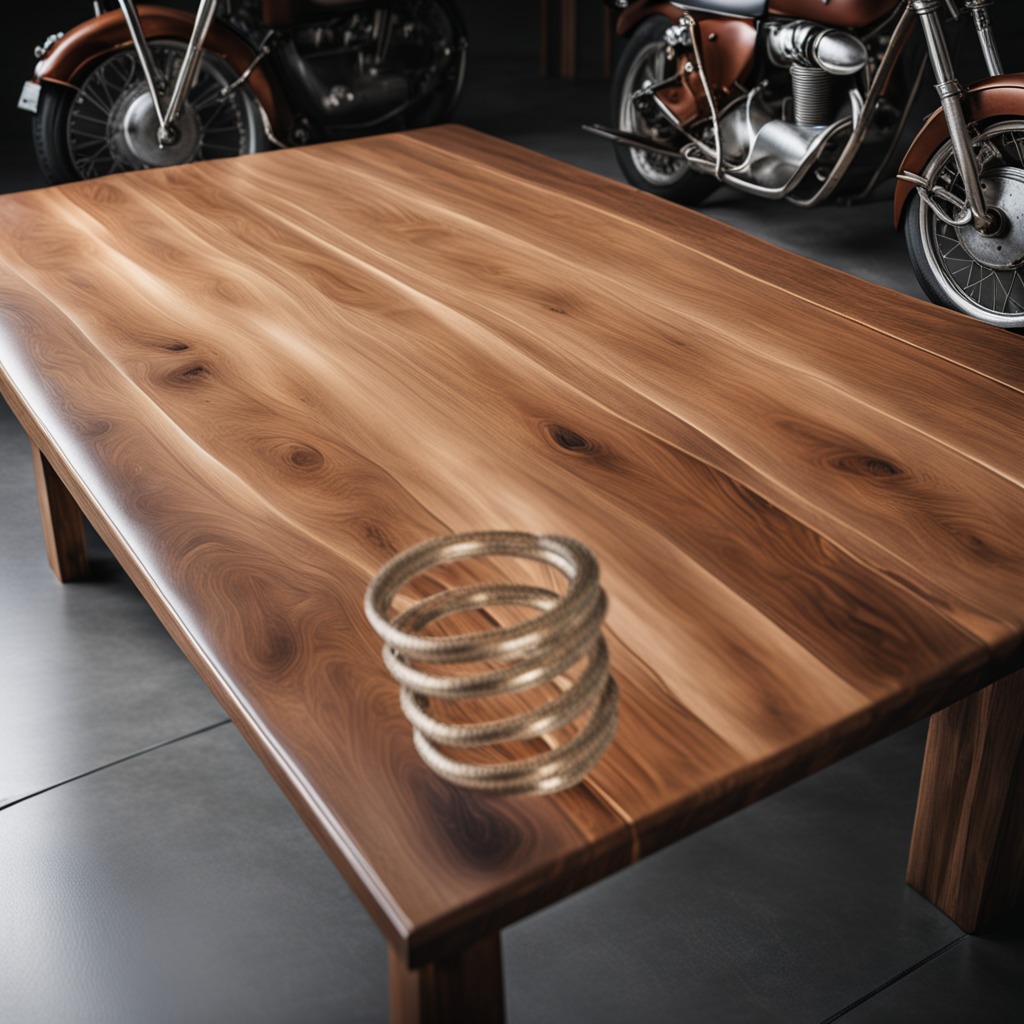
A coiled metal spring lies on the wooden table in the vintage motorcycle garage.